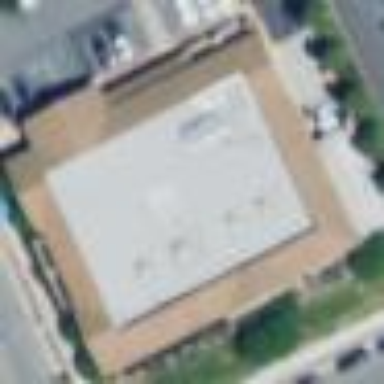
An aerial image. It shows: Supermarket building.